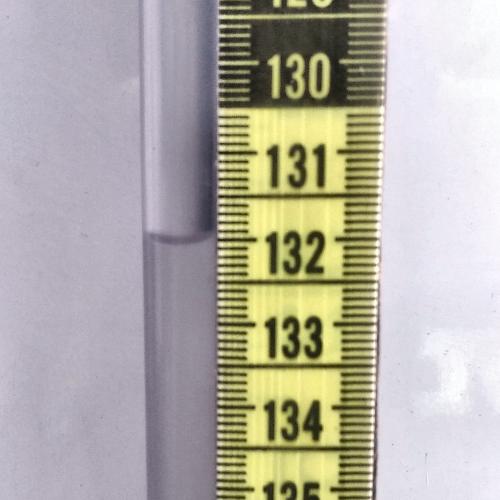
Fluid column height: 132.0 cm